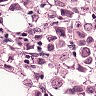
Metastatic tissue present: yes